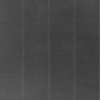
Label: dusty